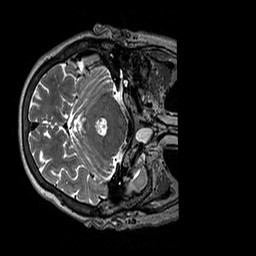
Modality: T2w
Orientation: axial
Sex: female
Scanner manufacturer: siemens
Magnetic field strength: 3 T
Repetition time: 3.2 s
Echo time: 0.409 s